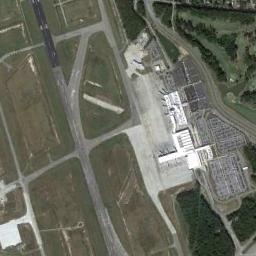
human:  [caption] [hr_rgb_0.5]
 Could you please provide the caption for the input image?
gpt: There are many buildings beside the runway of the airport .

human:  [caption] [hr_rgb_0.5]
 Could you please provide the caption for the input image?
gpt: Most of the buildings at this airport have gray roofs .

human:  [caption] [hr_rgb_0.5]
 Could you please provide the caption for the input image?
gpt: An airport with some runways, An open area and a white terminal on the lawn and some buildings beside .

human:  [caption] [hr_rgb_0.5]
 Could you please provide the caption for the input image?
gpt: There is an airport in the middle of the field next to some trees .

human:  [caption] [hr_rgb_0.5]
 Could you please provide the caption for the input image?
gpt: Many lawns in the airport are separated by roads .